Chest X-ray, PA view. Patient: 18 years old, sex F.
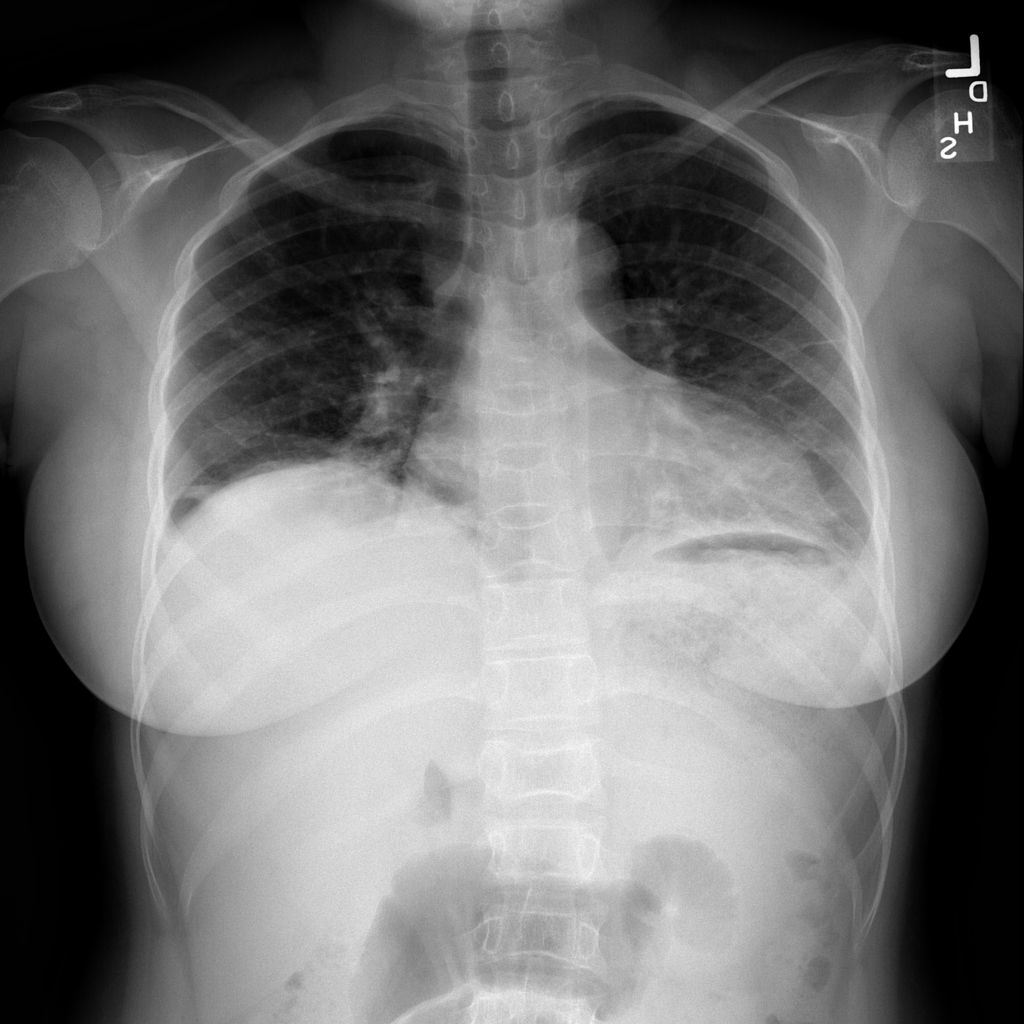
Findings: Pneumonia